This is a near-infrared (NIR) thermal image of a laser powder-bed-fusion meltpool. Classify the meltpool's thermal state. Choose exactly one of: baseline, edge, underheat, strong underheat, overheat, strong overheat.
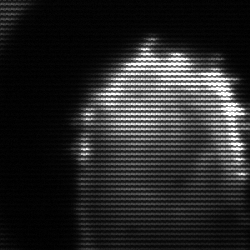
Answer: baseline